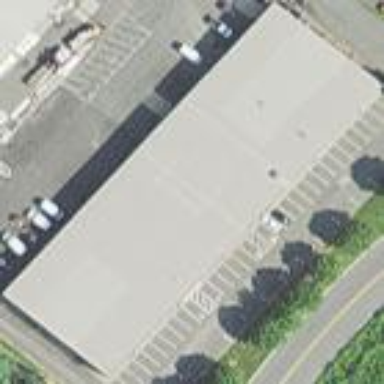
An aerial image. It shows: Commercial building.